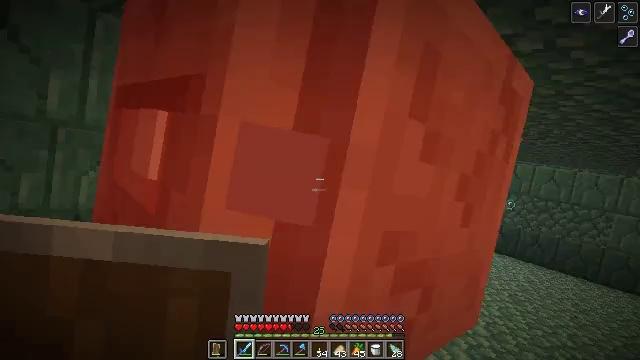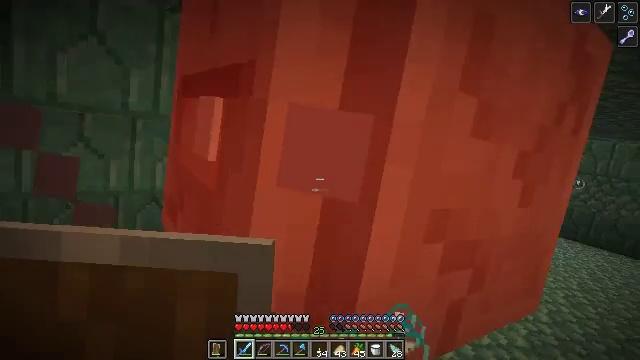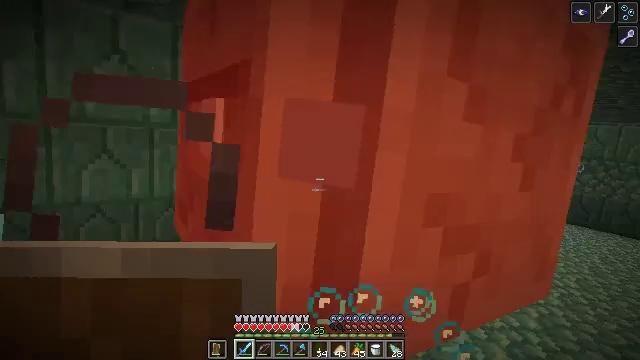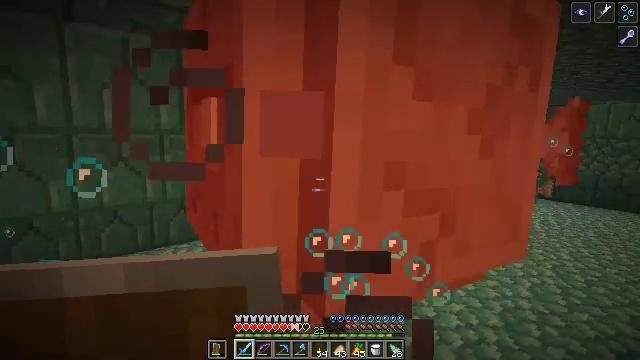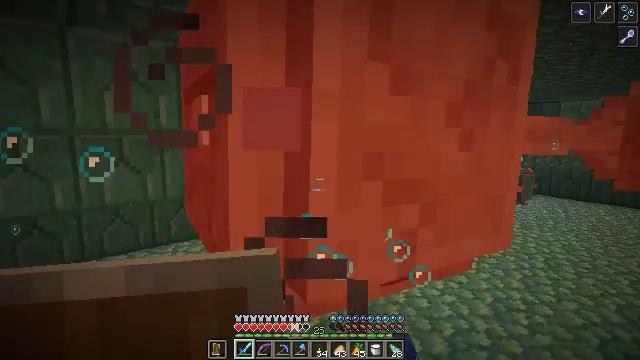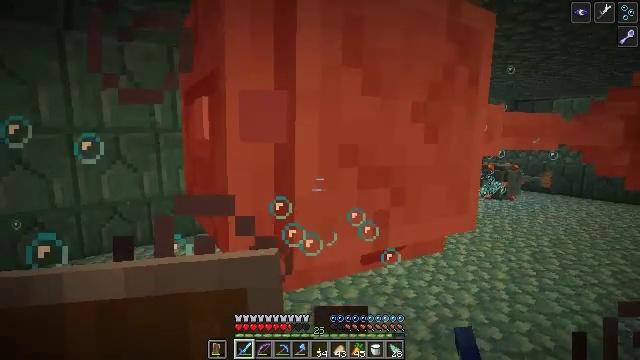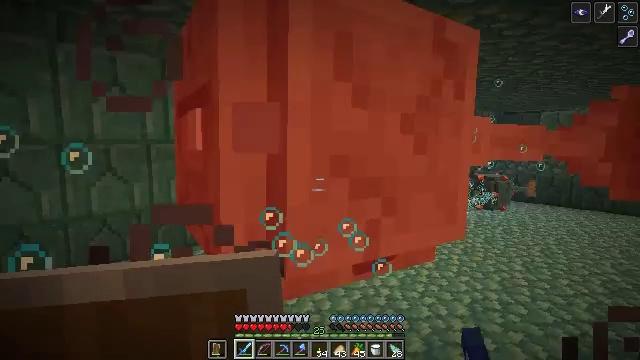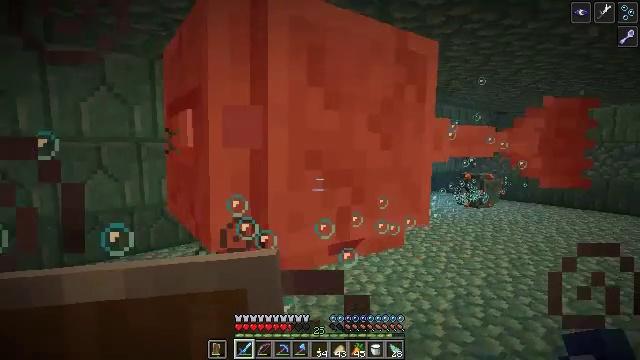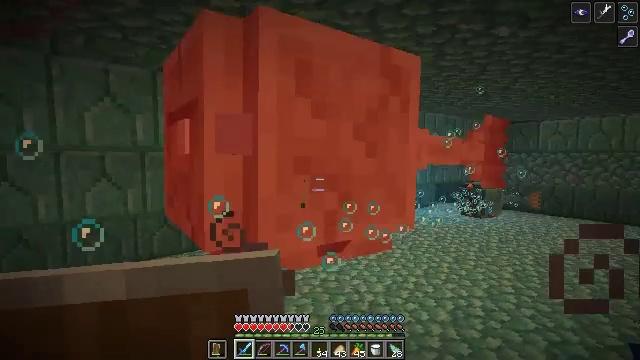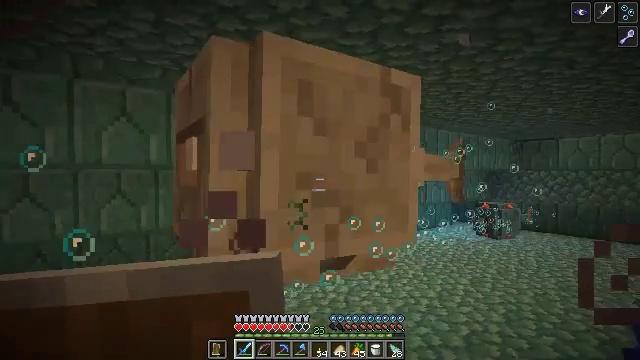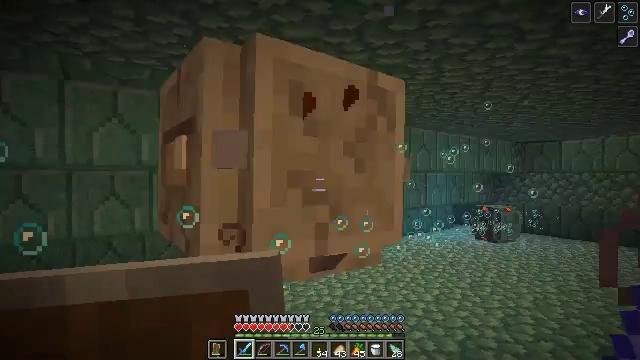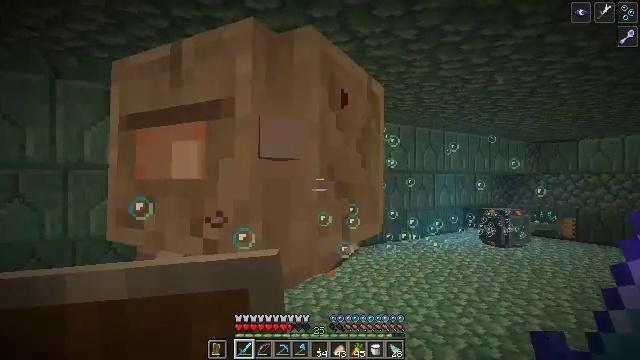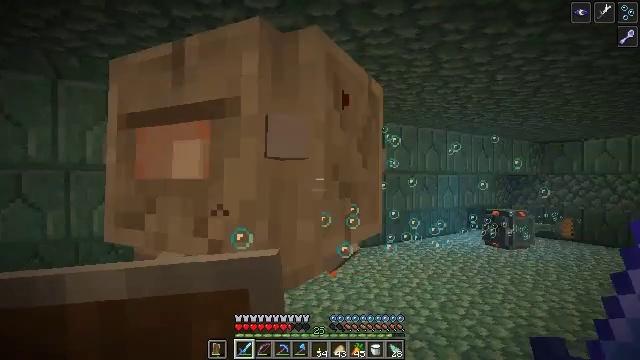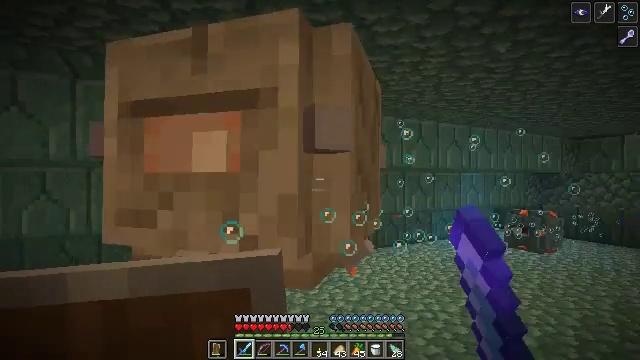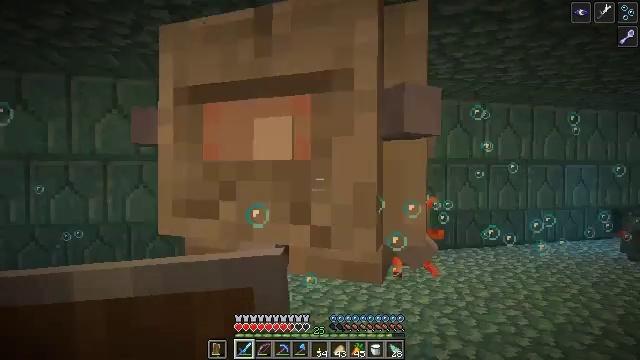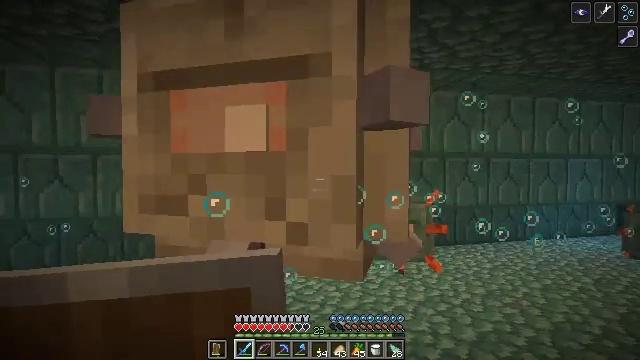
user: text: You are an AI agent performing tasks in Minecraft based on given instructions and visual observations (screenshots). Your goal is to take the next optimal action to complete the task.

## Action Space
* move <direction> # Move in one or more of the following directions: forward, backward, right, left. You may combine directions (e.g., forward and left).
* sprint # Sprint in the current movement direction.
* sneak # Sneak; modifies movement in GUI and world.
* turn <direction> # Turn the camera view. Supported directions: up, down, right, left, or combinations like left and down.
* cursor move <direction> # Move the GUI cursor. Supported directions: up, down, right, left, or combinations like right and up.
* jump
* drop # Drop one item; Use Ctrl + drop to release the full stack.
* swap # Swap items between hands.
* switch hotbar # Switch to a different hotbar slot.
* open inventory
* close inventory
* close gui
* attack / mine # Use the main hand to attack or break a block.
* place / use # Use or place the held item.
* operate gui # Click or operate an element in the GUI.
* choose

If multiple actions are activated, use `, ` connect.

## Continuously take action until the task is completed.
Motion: motion action
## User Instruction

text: Defeat the elder guardian.
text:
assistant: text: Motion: move back and move right, turn left and down, attack / mine
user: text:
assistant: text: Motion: move back and move right, turn left, attack / mine
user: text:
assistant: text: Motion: move back and move right, attack / mine
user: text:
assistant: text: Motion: move back and move right
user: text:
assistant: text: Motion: move right
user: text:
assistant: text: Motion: move right, turn right and up
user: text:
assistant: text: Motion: move right
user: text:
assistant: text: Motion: move forward and move right, turn left and up
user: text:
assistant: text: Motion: move forward and move right, turn left and up
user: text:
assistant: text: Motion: move forward and move right
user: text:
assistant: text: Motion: move forward and move right, turn left
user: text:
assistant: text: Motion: move forward and move right, attack / mine
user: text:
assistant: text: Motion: move forward and move right, turn left, attack / mine
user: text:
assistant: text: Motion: move forward and move right, turn left, attack / mine
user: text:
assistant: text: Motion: move forward and move right, attack / mine
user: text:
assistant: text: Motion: move forward, turn down, attack / mine
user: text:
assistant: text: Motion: attack / mine